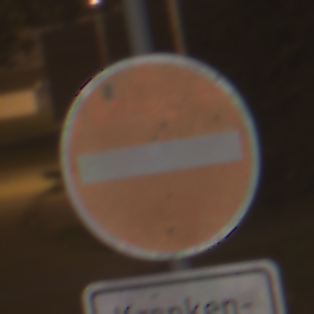
Verkehrszeichen: VerbotDerEinfahrt
Zusatzzeichen unten: BesondereFahrzeugeUndTransportgueter4
Umgebung: Outdoor, Urban
Tageszeit: Night
Wetter: PartlyCloudy
Licht: Artificial
Jahreszeit: NotSpecified
Kontrast: HighContrast